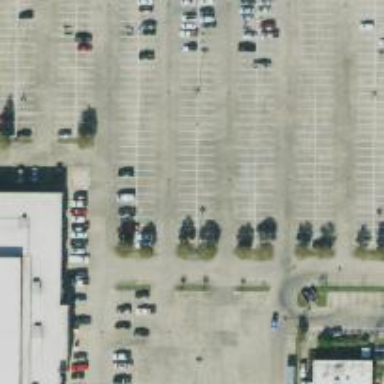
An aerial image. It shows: Parking space is available.